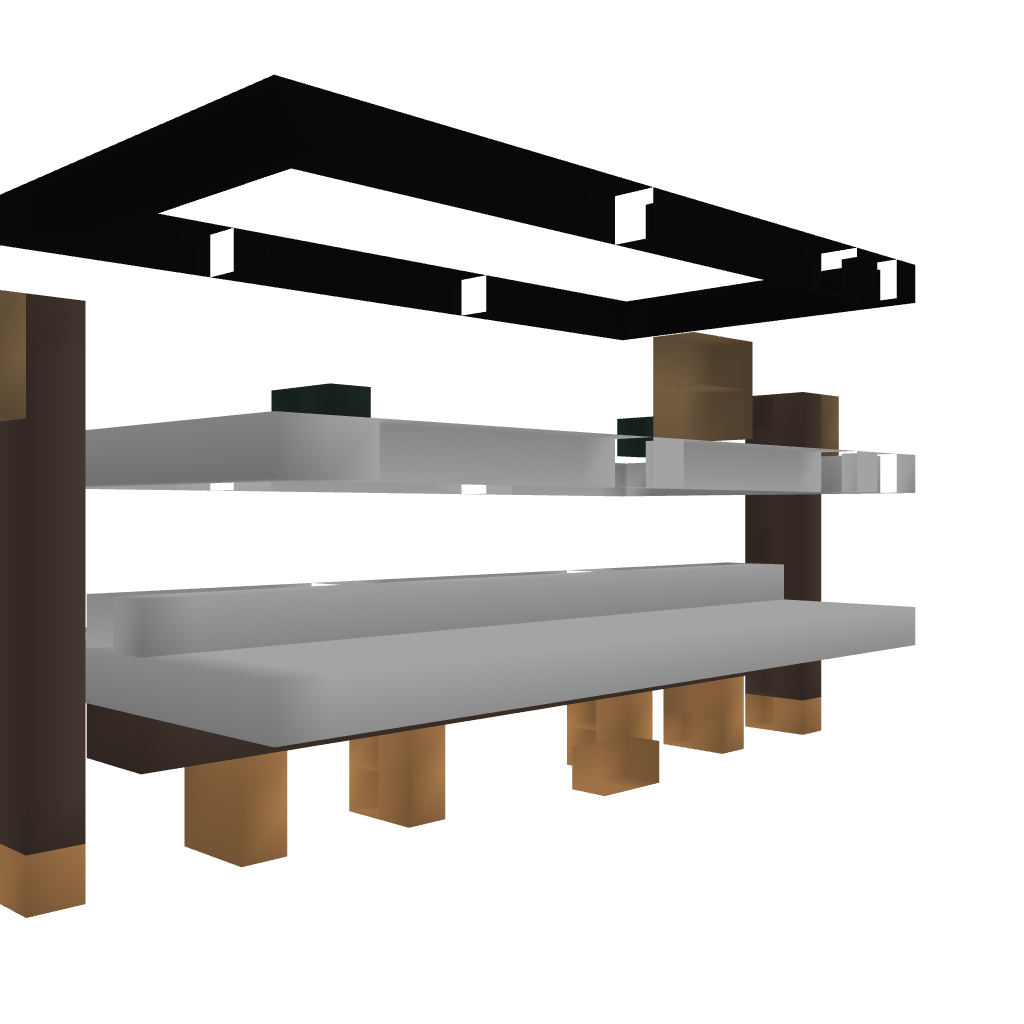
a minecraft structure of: Gold Farm